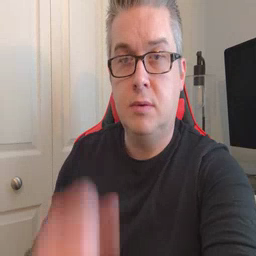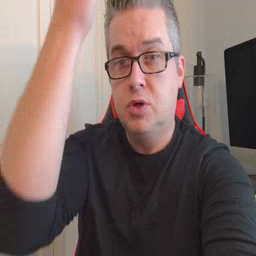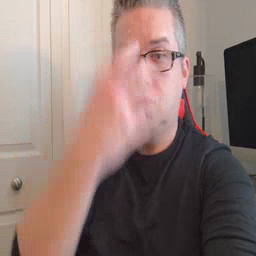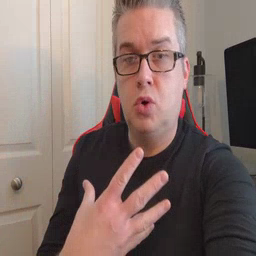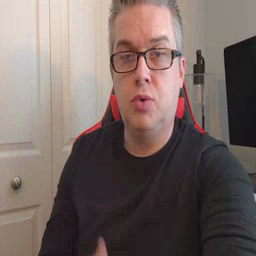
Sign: shower